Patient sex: M
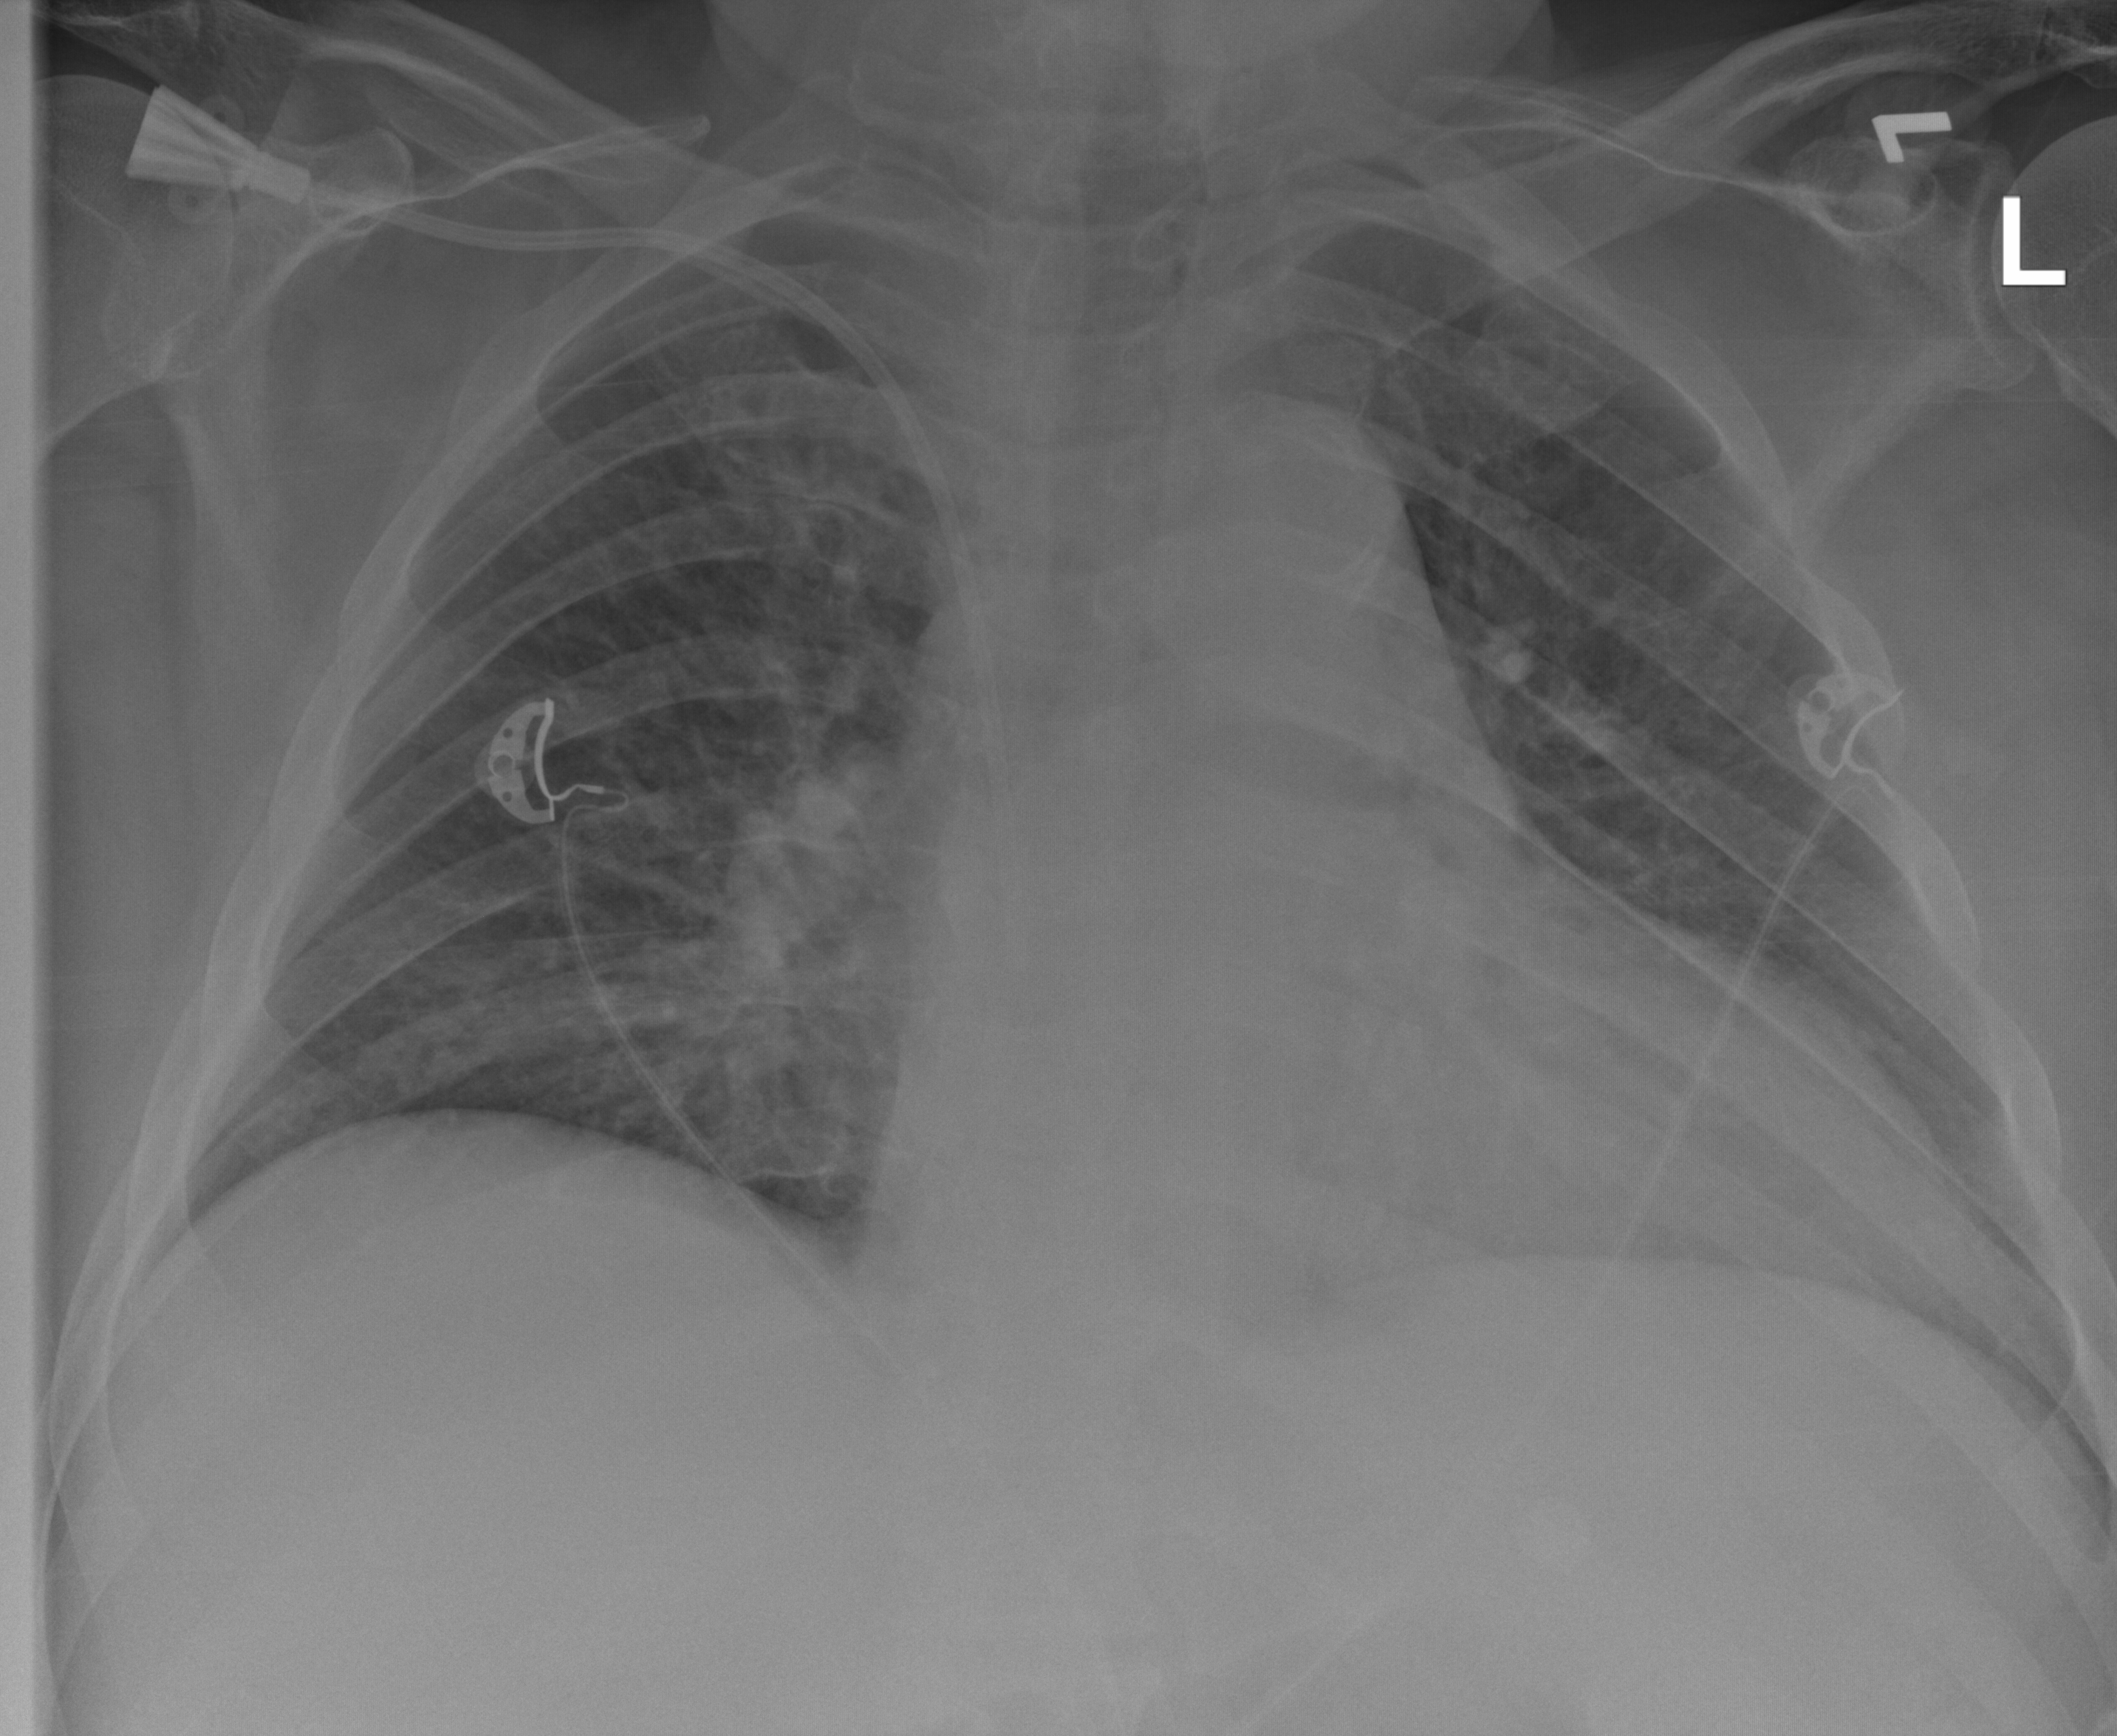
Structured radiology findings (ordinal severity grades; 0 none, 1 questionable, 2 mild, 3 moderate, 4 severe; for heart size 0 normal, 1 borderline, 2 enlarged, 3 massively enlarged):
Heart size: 2
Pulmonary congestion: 2
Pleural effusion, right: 0
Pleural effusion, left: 0
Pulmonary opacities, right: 3
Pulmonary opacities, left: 2
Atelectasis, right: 2
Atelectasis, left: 2